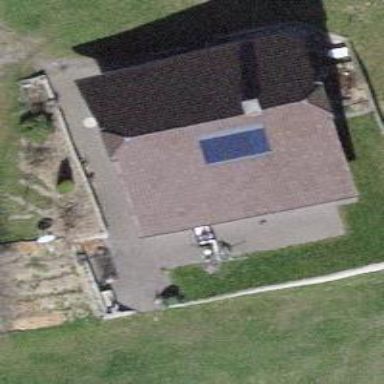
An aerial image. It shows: Solar power generator using photovoltaic method with solar photovoltaic panel types.